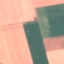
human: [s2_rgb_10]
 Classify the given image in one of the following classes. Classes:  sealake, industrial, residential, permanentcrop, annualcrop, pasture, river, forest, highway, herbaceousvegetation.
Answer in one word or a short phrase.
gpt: AnnualCrop